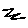
Label: zigzag